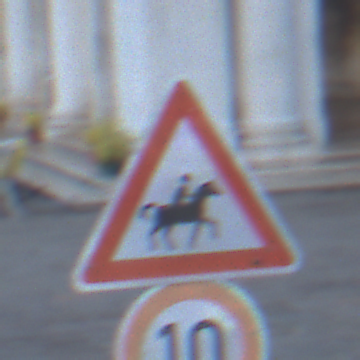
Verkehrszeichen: ReiterLinks
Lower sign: Geschwindigkeit10
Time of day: Dawn
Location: Outdoor (Urban)
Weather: Clear
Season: NotSpecified
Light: Natural